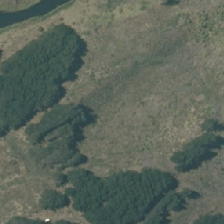
Land cover: harvested_forest